Question: I have difficulties in processing an ETL process using SQL Server. I must calculate beginning and ending balance, and the client only provide the Debit (will substract the balance) and Credit (will add the balance) transaction.
I have the table for illustration

Any help will be appreciated. :)
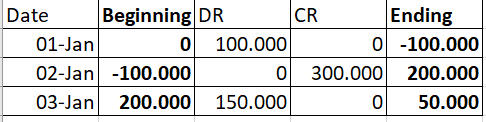
Answer: Have you tried this?
'''
SELECT
B.Date,
SUM(CR-DR) OVER(ORDER BY Date) - CR + DR AS Beginning,
B.DR, B.CR,
SUM(CR-DR) OVER(ORDER BY Date) AS Ending
FROM #bb AS B
'''
Here is the sample data:
'''
IF OBJECT_ID('tempdb..#bb') IS NOT NULL DROP TABLE #bb
CREATE TABLE #bb(
Datum DATE,
DR INT,
CR INT
);
INSERT INTO #bb
(
Datum,
DR,
CR
)
VALUES
( '20180101', -- Datum - date
100, -- DR - int
0 -- CR - int
),
( '20180102', -- Datum - date
0, -- DR - int
300 -- CR - int
),
( '20180103', -- Datum - date
150, -- DR - int
0 -- CR - int
);
'''
And here is the result of that query:
'''
Datum Begining DR CR Ending
---------- ----------- ----------- ----------- -----------
2018-01-01 0 100 0 -100
2018-01-02 -100 0 300 200
2018-01-03 200 150 0 50
'''